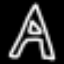
Label: The Eiffel Tower